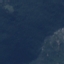
Land use / land cover class: HerbaceousVegetation